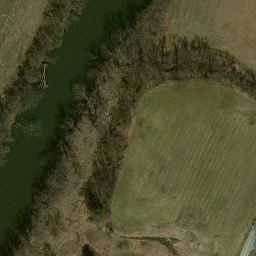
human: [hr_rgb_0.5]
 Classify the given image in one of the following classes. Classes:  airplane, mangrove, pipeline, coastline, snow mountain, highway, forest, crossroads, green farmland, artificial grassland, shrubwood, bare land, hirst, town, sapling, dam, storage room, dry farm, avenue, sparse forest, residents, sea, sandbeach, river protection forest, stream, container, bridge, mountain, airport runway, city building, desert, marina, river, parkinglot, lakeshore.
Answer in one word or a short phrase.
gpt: river